Field crop: maize
Growth stage: 2
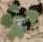
Species: chenopodium